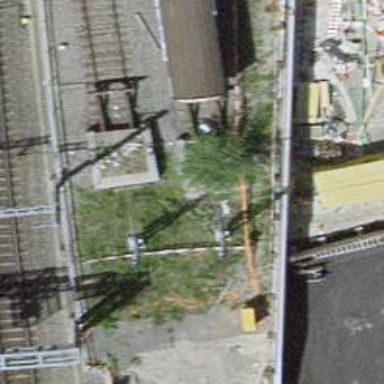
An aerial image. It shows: Railway buffer stop.